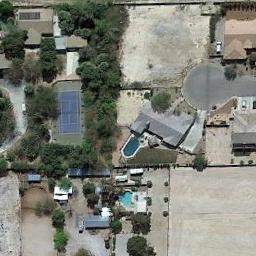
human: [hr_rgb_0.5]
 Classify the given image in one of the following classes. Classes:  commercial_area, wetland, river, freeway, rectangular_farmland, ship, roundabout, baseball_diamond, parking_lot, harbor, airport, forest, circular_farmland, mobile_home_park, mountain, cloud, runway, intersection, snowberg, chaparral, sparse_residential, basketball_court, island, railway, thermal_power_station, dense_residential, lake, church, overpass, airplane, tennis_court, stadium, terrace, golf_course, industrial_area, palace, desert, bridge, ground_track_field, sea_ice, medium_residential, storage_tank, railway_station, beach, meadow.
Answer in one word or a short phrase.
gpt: tennis_court